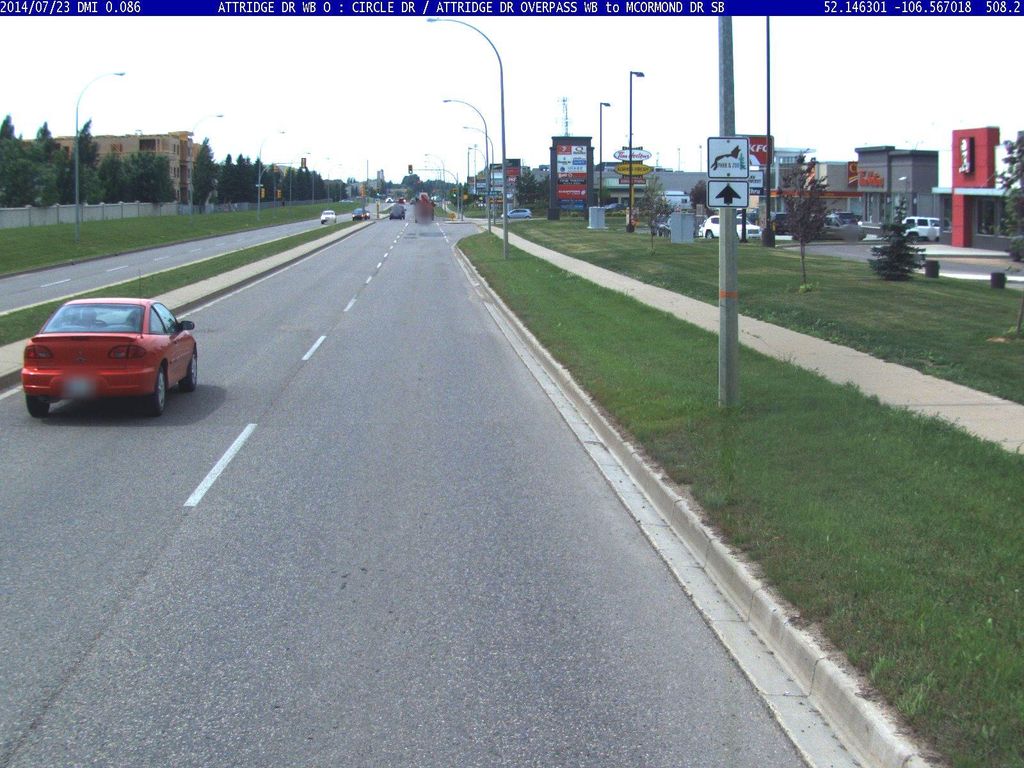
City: saskatoon